Interaction volume radius: 10 \u00c5
Interaction volume height: 15 \u00c5
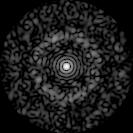
Disorder parameter: 0.8281